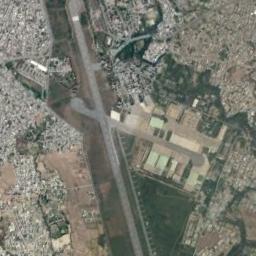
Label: airport